Field crop: maize
Growth stage: 2
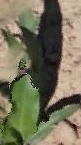
Species: maize